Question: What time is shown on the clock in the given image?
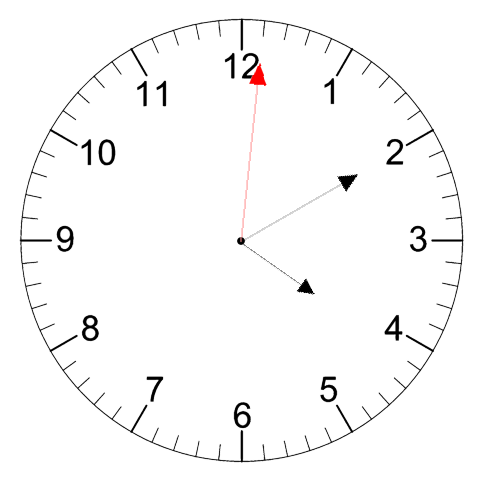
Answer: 04:10:01